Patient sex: F
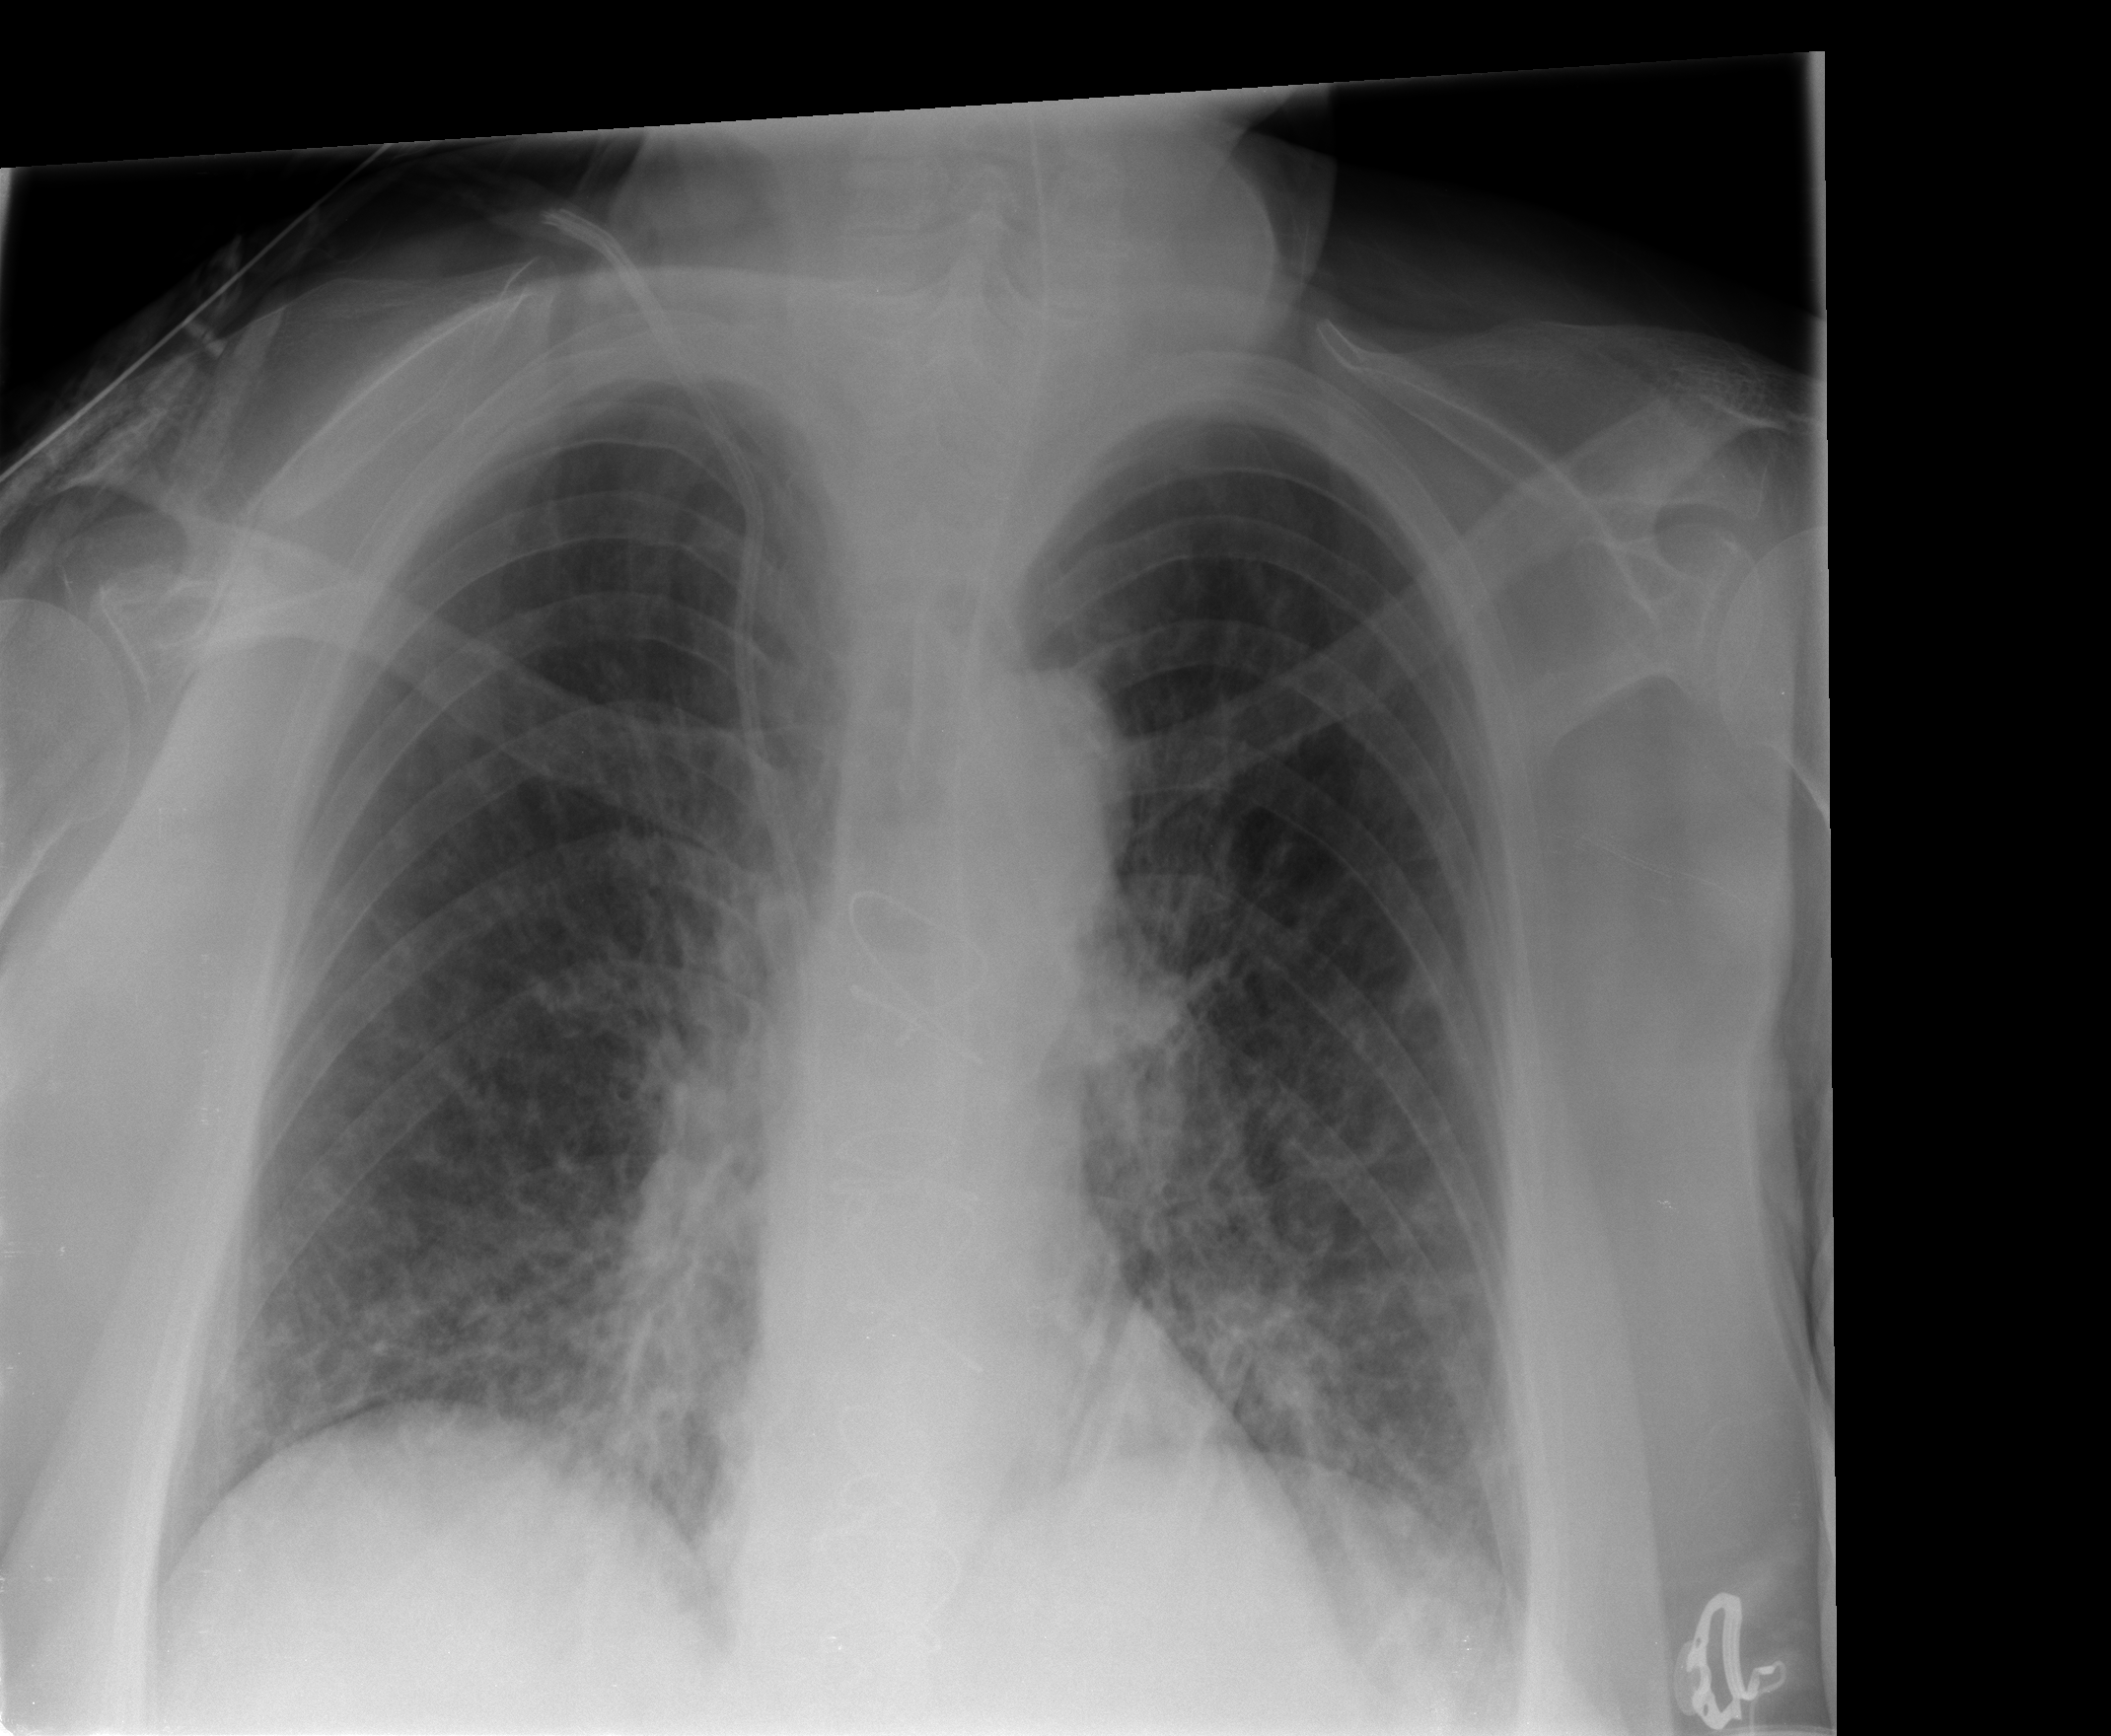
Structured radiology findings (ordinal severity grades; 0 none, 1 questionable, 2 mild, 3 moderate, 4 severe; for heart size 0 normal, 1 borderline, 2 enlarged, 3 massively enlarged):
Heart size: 0
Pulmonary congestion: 0
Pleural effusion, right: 0
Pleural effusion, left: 2
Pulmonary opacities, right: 2
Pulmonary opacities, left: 2
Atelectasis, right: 0
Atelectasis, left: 2